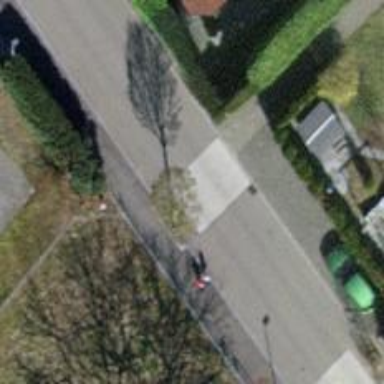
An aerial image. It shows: Traffic calming feature called choker.